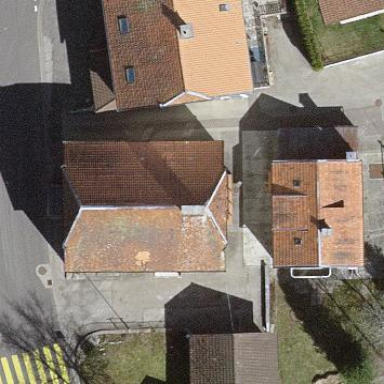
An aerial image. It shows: Half-hipped roof shape on the apartments building.